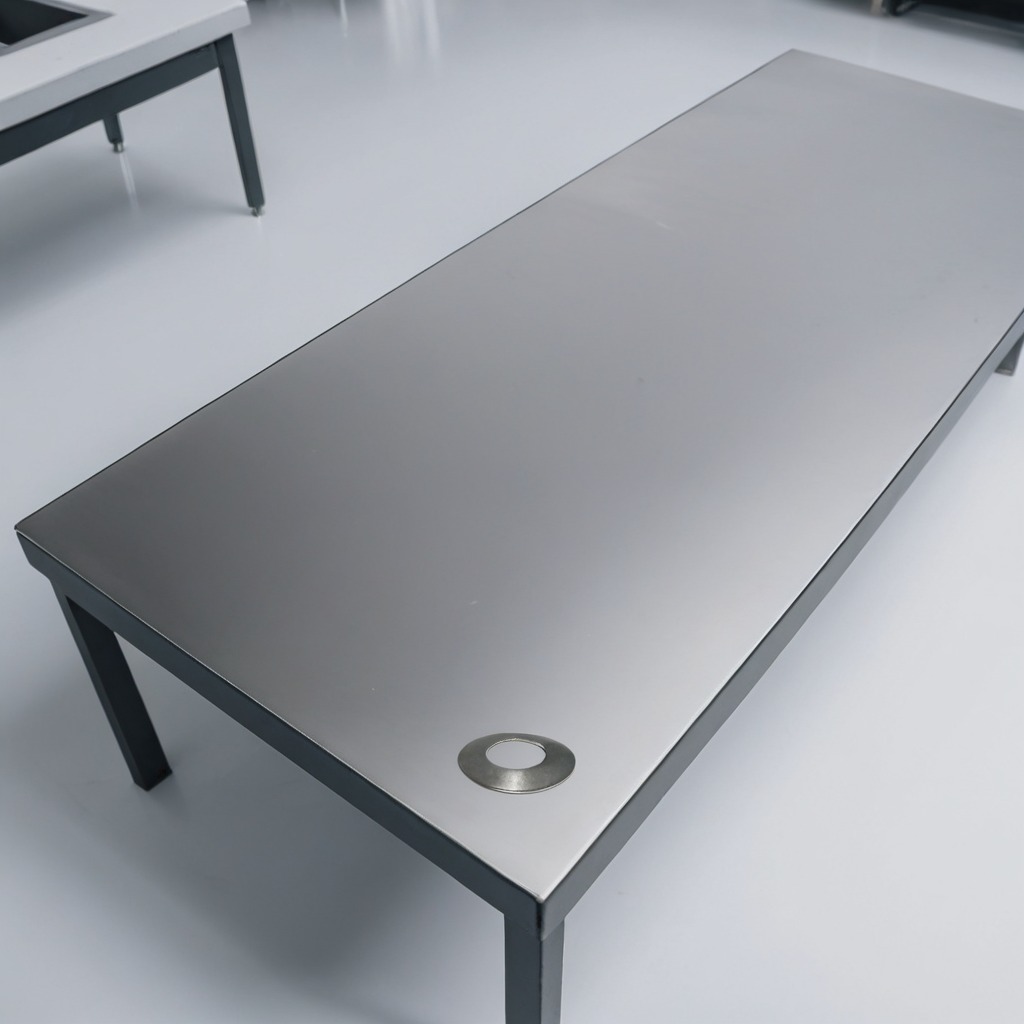
A flat metal washer is lying on the stainless steel table.